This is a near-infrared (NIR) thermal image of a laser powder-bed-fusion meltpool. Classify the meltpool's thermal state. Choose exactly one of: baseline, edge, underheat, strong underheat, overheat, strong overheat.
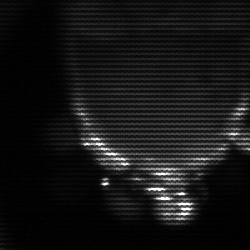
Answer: edge